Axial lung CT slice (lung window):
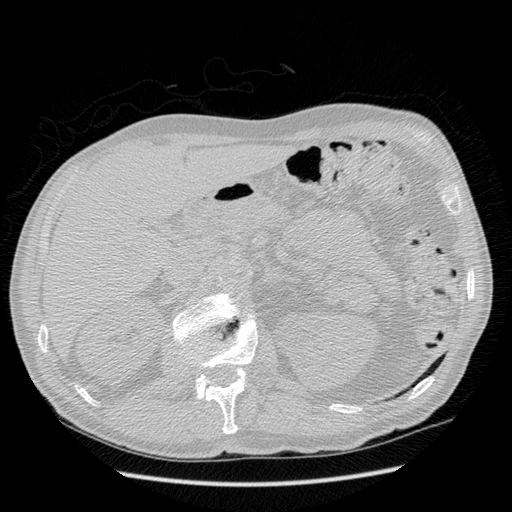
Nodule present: no